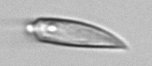
Label: Oxytoxum